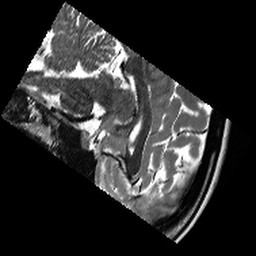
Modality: T2w
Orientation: sagittal
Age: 24
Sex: female
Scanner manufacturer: siemens
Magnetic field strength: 3 T
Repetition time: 13.15 s
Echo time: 0.082 s